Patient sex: F
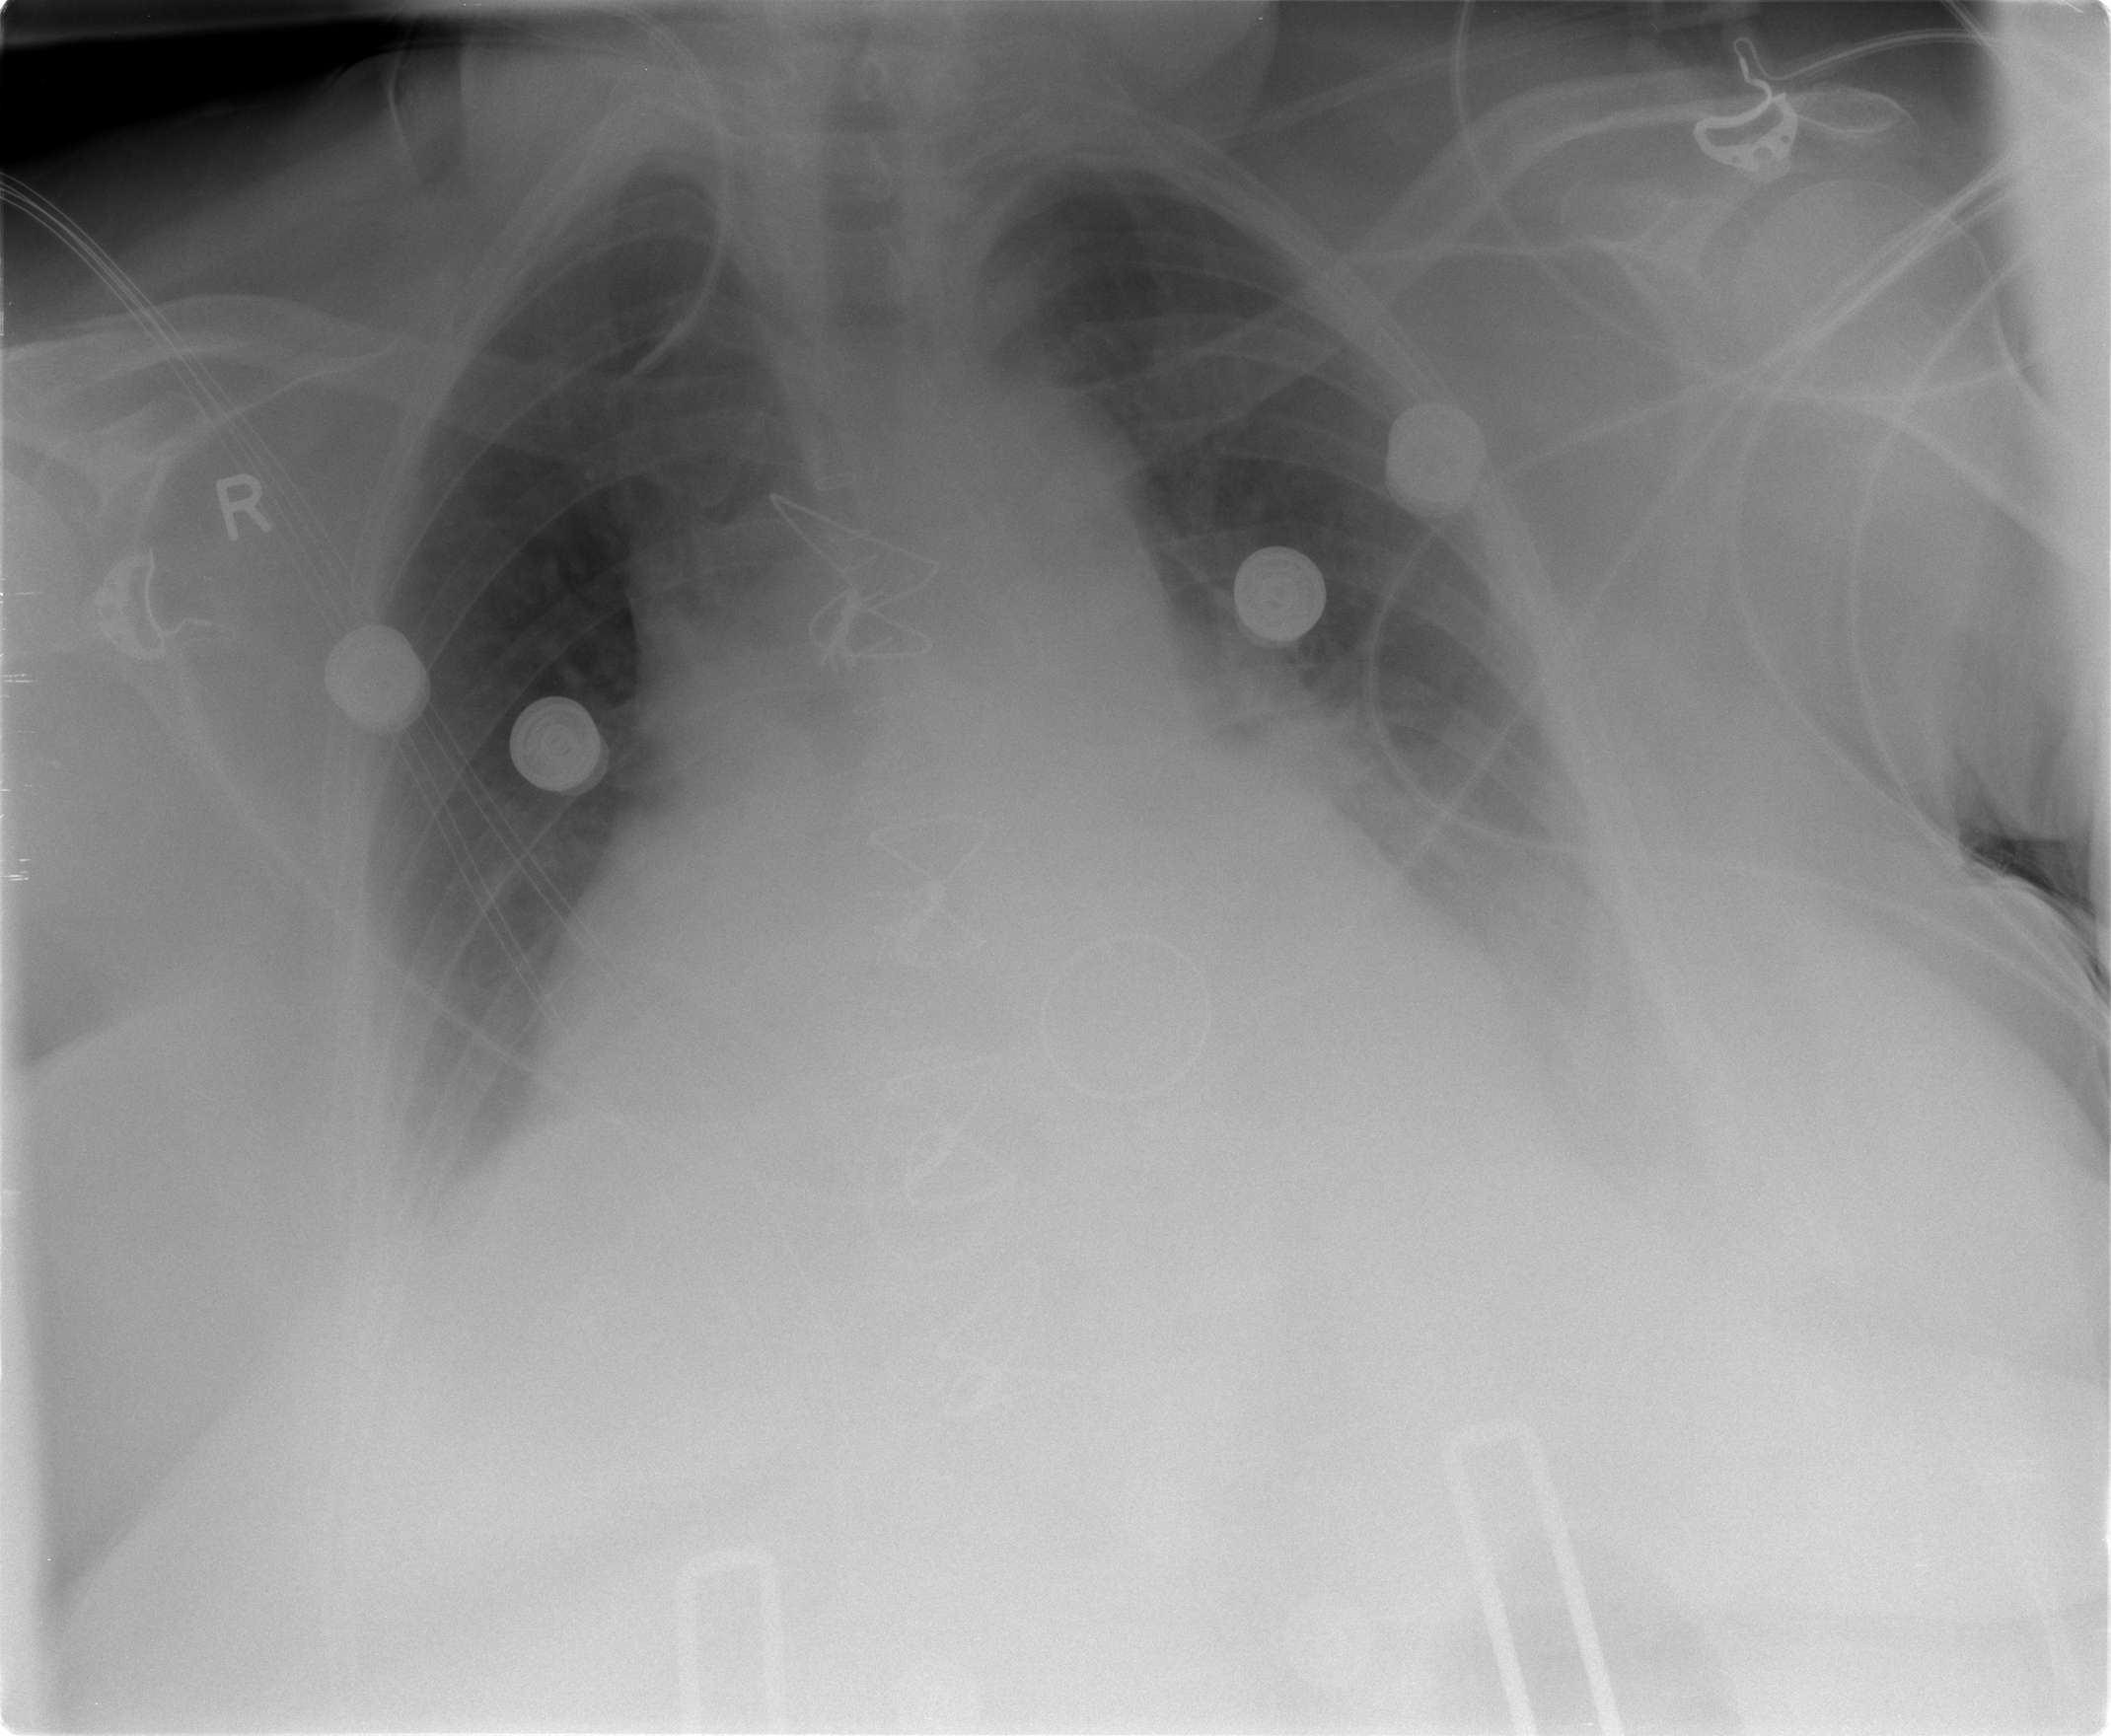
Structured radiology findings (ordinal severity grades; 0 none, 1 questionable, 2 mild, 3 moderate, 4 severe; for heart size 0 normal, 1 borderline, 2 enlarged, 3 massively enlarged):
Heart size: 3
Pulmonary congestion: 2
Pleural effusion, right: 2
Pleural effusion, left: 3
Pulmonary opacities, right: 0
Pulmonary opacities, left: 0
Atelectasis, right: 2
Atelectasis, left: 3